Field crop: tomato
Growth stage: 1
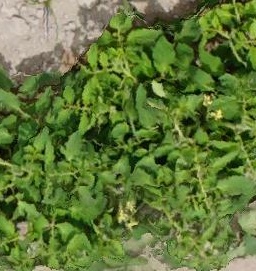
Species: tomato